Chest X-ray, PA view. Patient: 32 years old, sex M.
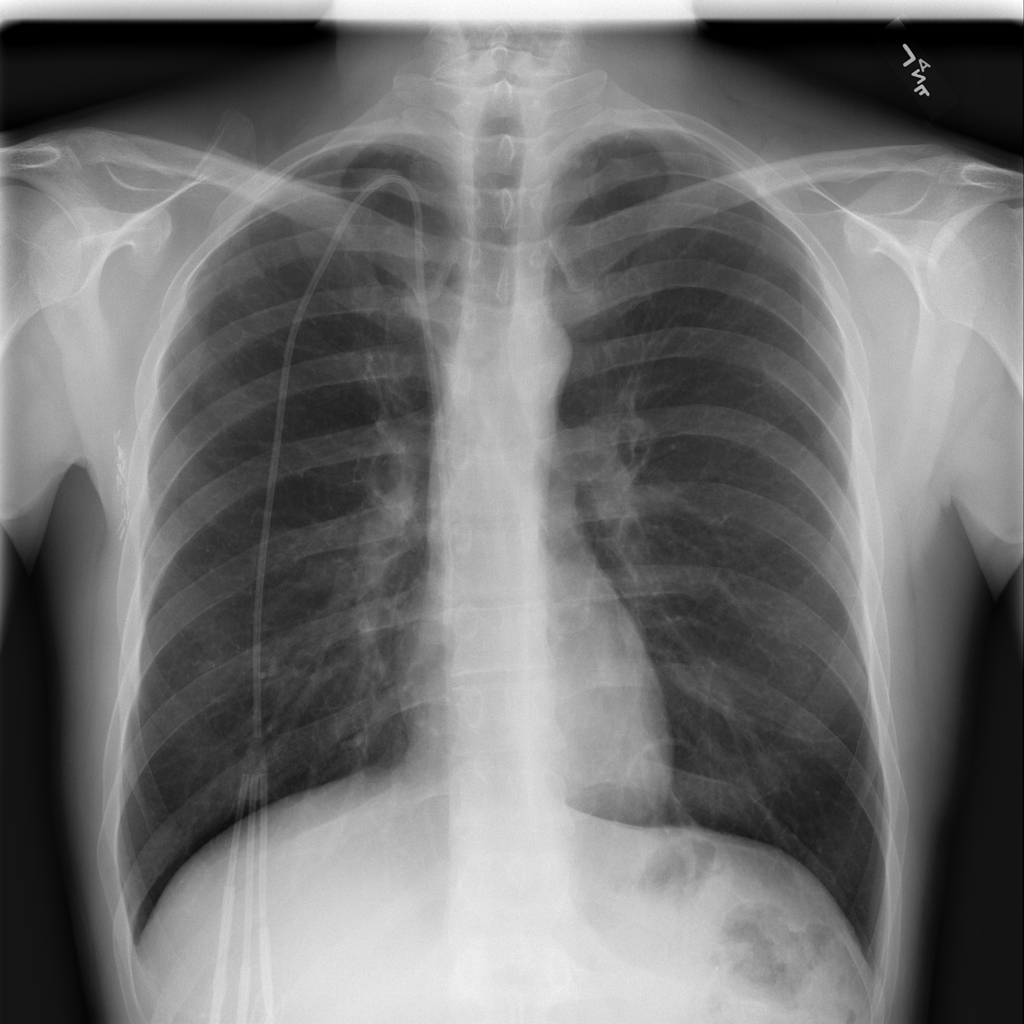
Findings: No Finding